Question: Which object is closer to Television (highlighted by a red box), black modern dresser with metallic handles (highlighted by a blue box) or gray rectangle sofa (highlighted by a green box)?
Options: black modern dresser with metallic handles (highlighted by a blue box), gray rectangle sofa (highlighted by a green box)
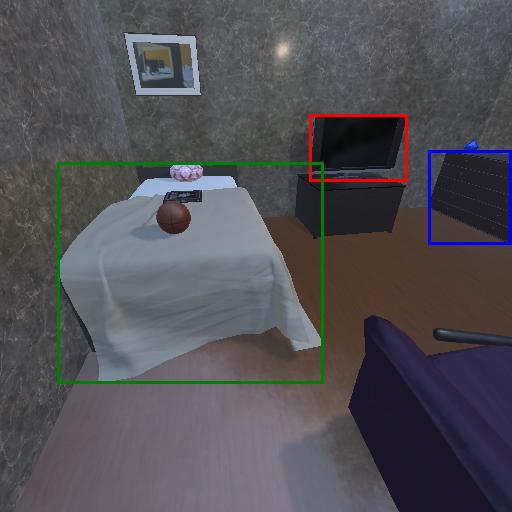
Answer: black modern dresser with metallic handles (highlighted by a blue box)